Field crop: maize
Growth stage: 2
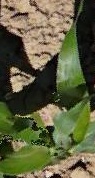
Species: maize